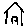
Label: house